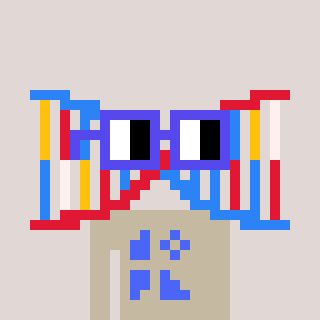
a pixel art character with square blue glasses, a dna-shaped head and a bege-colored body on a warm background